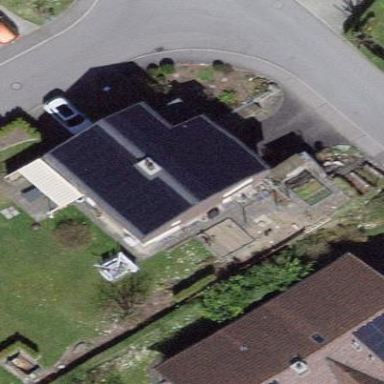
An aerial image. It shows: Solar power generator.